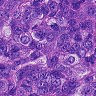
Metastatic tissue present: yes